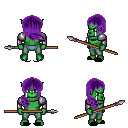
a pixel art fantasy rpg character, male body template, orc, green skin, steel arm armor, teal pants, purple right-swept hairstyle, black slippers, spear, four views (front, back, left, right), 2x2 character sprite sheet, small pixel art, hard edges, no anti-aliasing